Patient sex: F
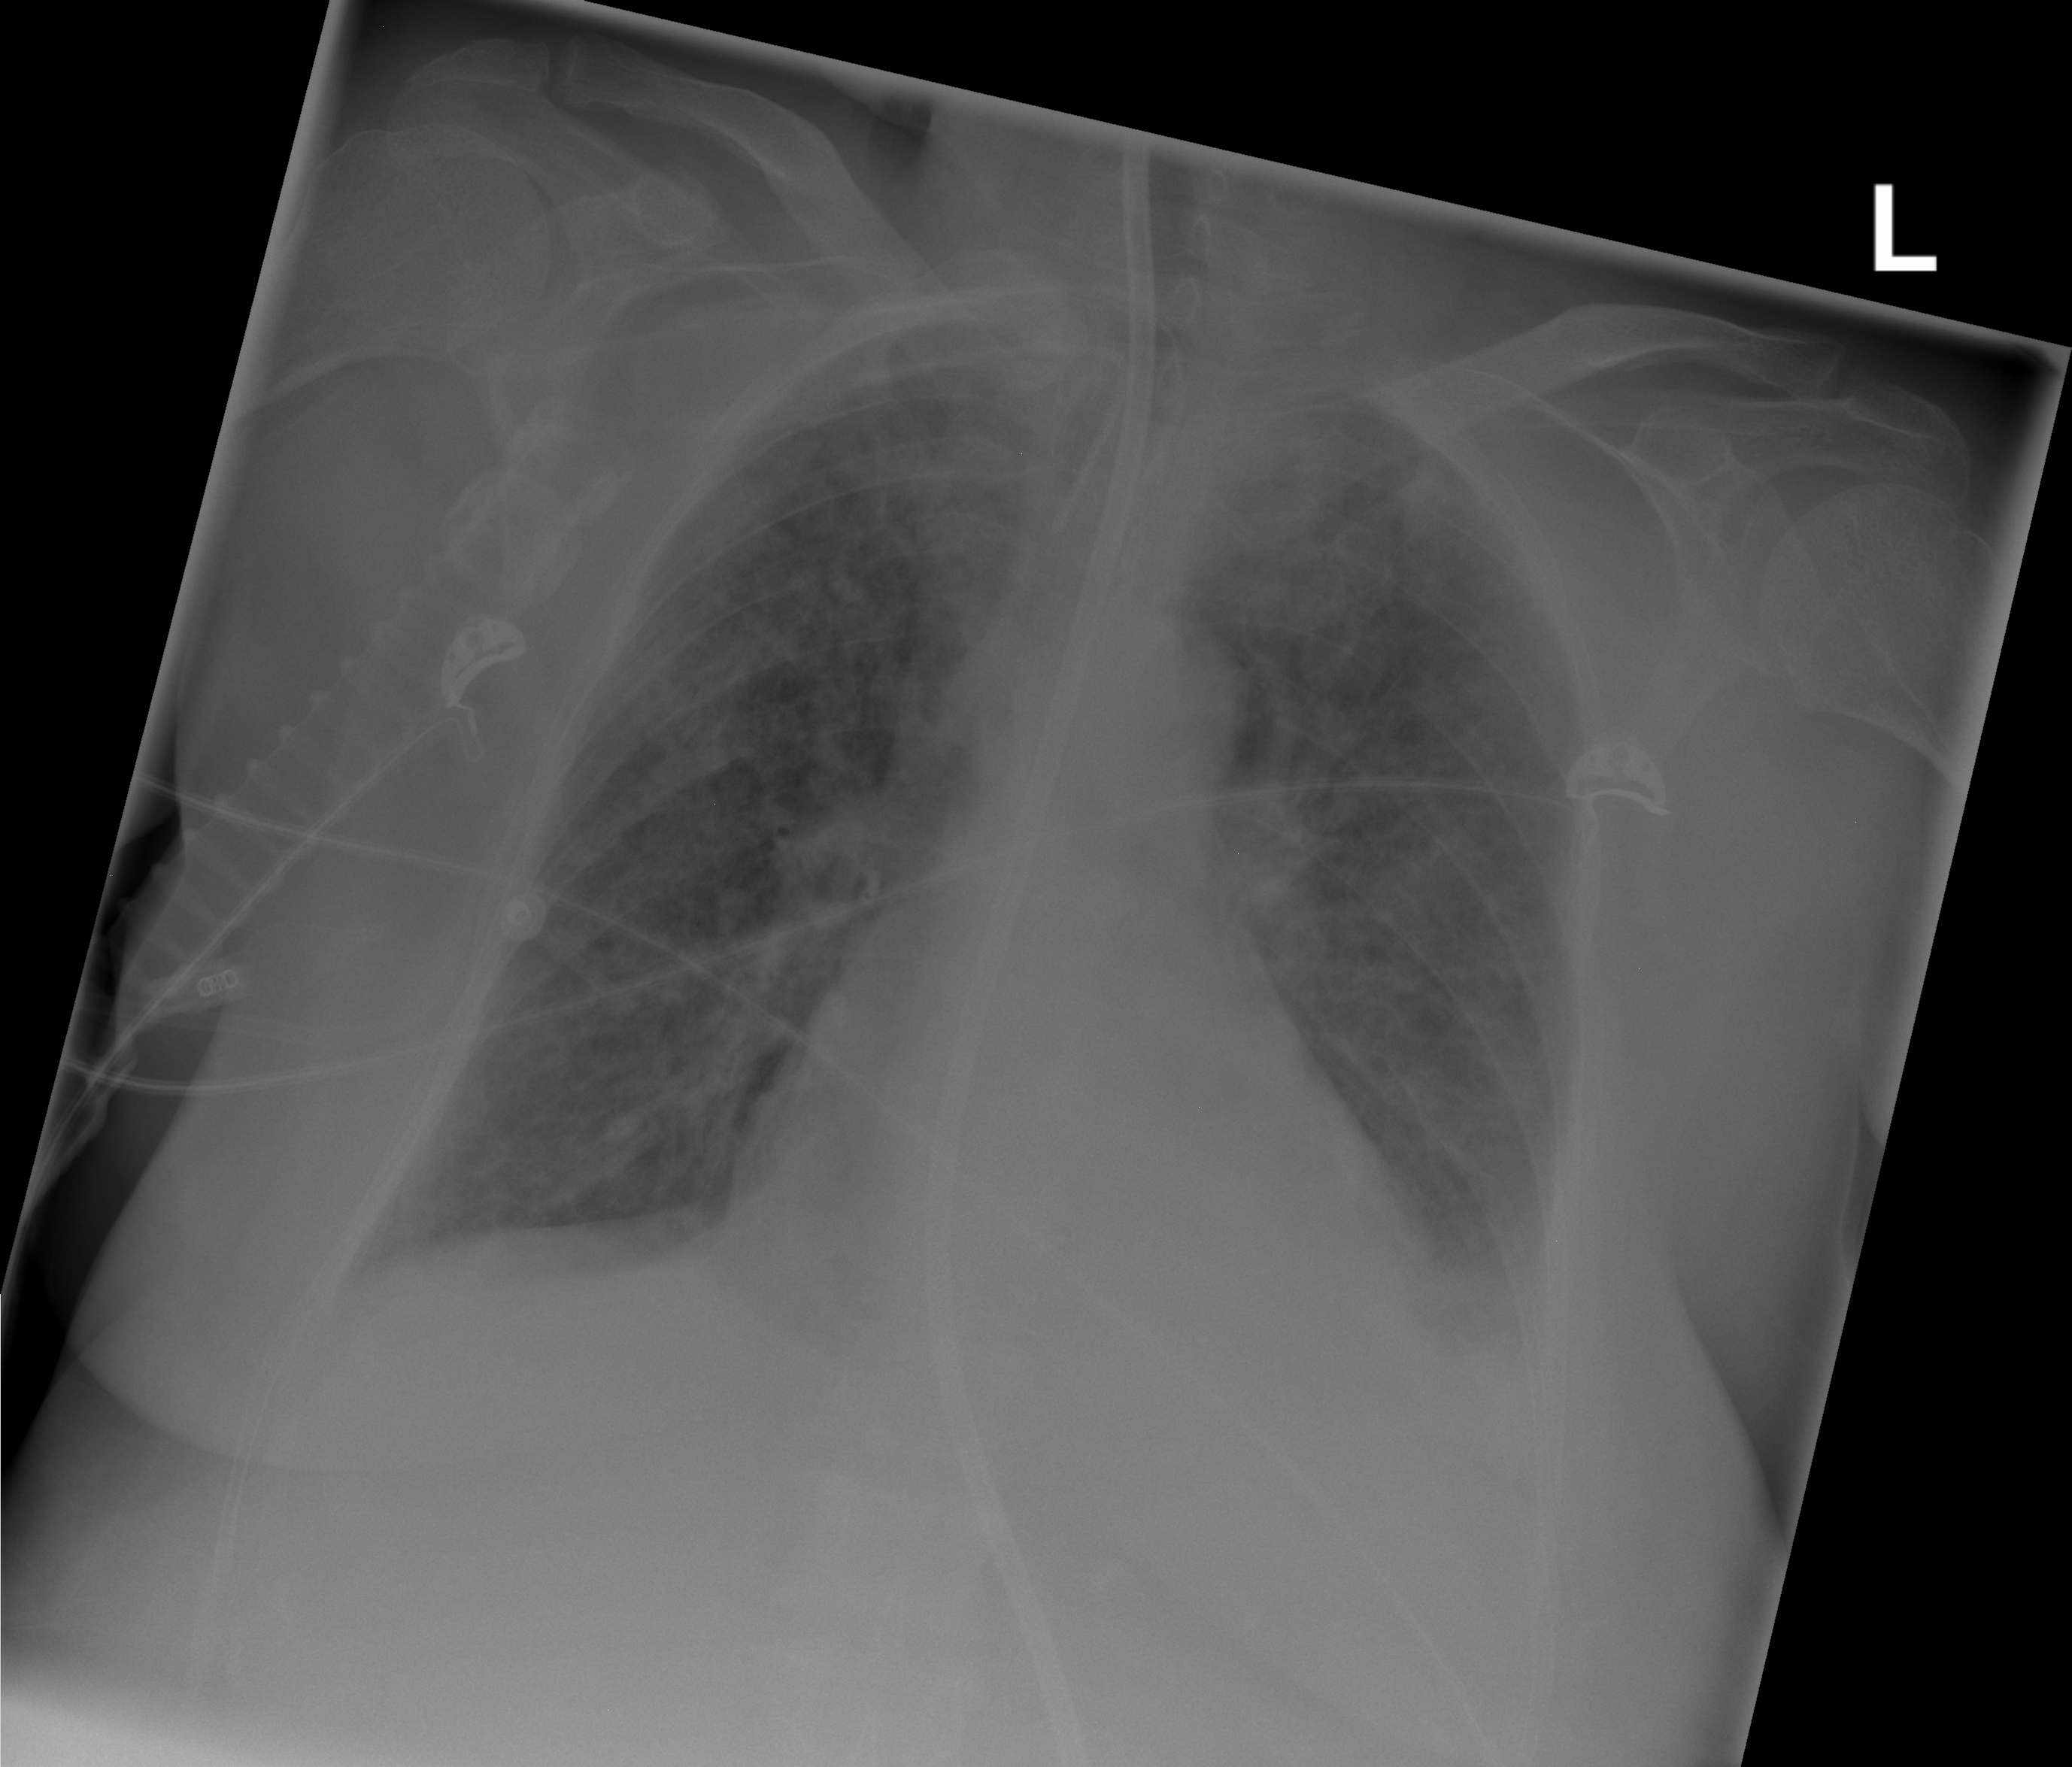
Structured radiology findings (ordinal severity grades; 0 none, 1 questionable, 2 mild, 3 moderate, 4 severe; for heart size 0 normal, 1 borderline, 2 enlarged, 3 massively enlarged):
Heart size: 2
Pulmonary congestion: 2
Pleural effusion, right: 1
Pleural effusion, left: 2
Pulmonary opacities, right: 2
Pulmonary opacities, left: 2
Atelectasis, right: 2
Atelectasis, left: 2